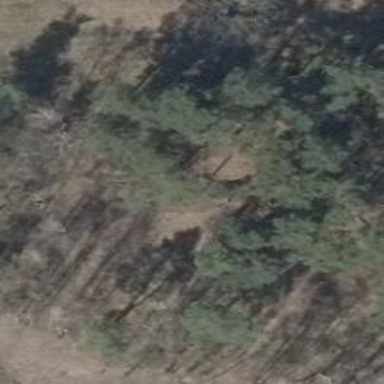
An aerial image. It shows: Forest area.